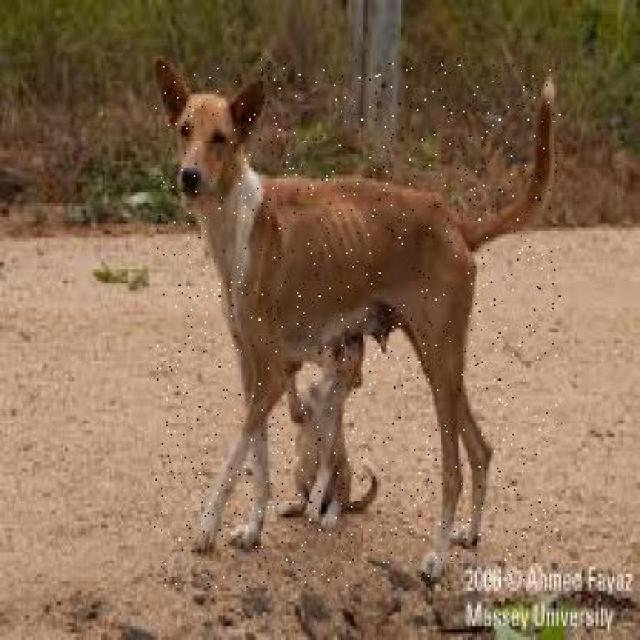
Healthy canine skin — no visible lesions, inflammation, or abnormalities. The skin and coat appear normal.